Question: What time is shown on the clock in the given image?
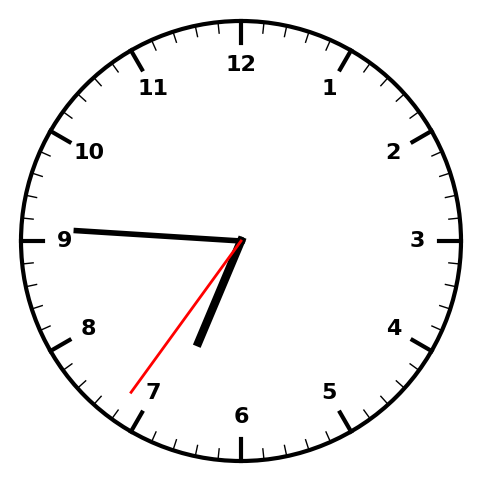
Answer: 06:45:36